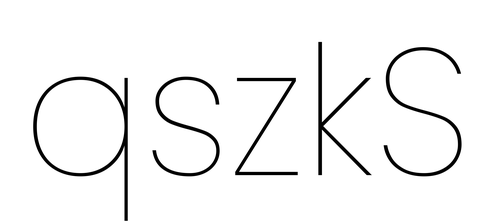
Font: Poppins-Thin